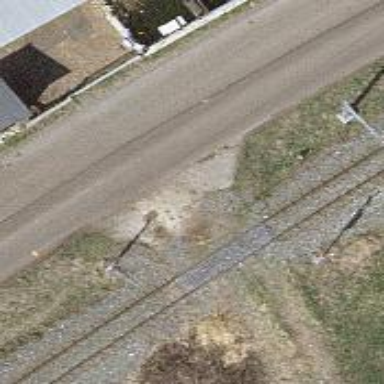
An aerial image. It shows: Level crossing along the railway.